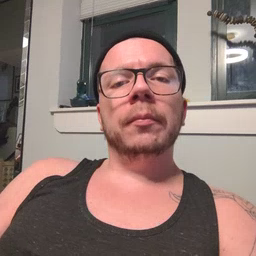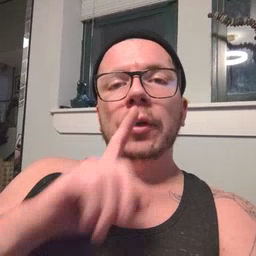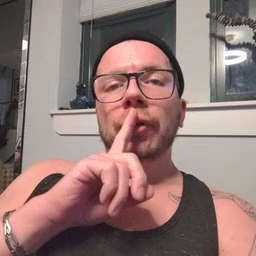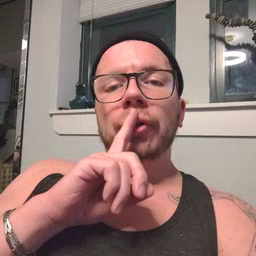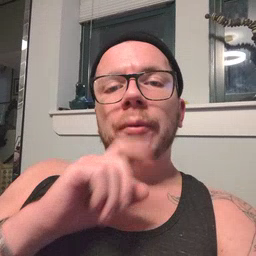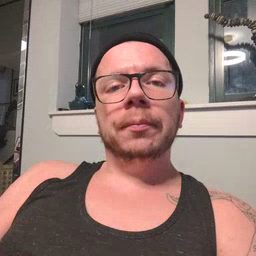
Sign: shhh